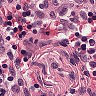
Metastatic tissue present: no